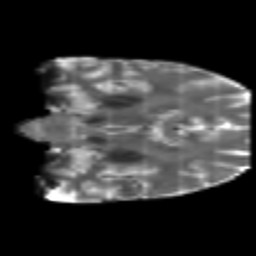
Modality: T2w
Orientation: coronal
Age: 43
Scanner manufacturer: philips
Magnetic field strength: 3 T
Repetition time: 8.6 s
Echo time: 0.127 s